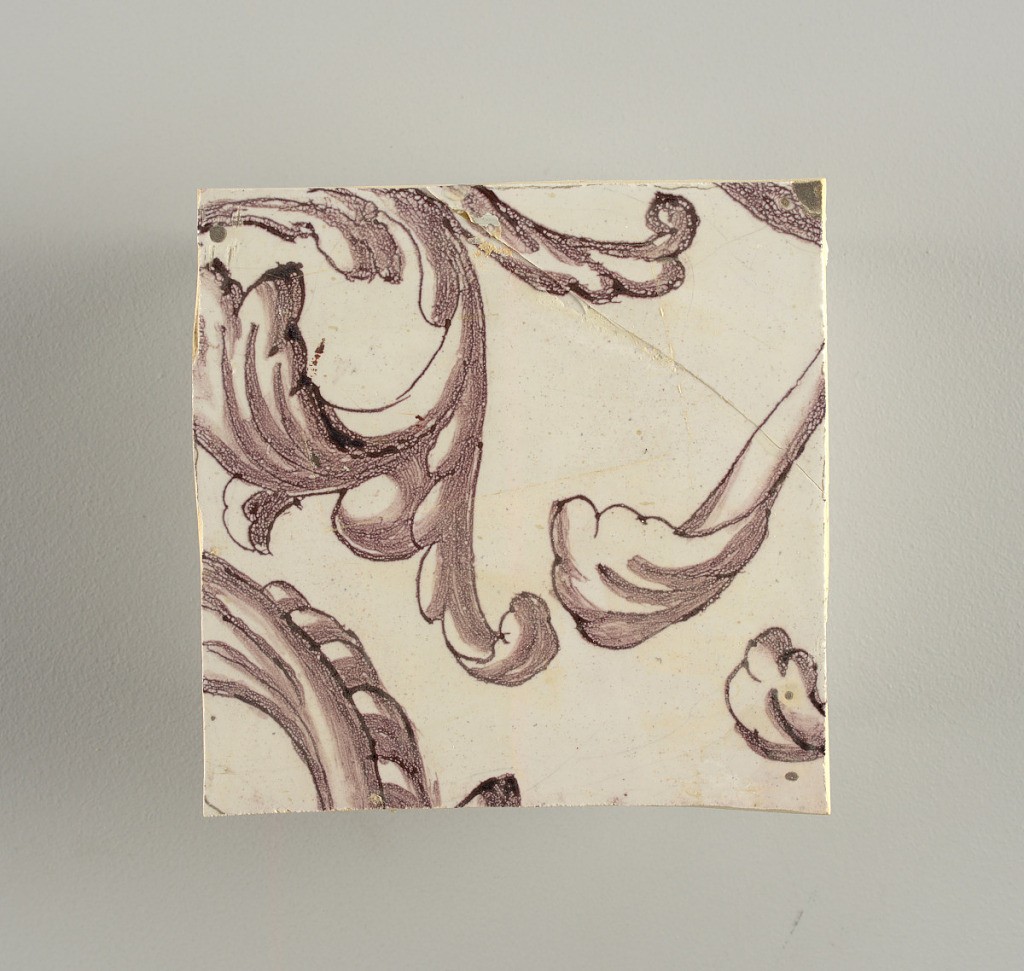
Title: Wall facing
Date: ca. 1725
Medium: Tin-glazed earthenware, underglaze
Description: Horizontal rectangle.  Thirty-seven tiles wide and twenty-one high with opening for door or window nineteen and one-half tiles high and twelve wide.  To left and right of opening, centered canopy above. Left, woman representing Hope, right, a sculputure urn.  Centered above opening, a mascaron.  Arabesque design of foliage.